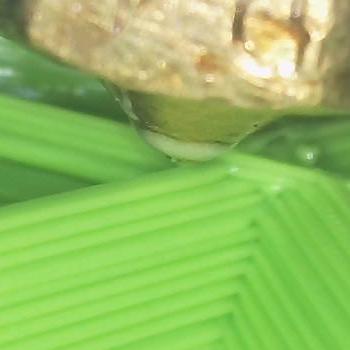
Flow rate: 42%